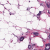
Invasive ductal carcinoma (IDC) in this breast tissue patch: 0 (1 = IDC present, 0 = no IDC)